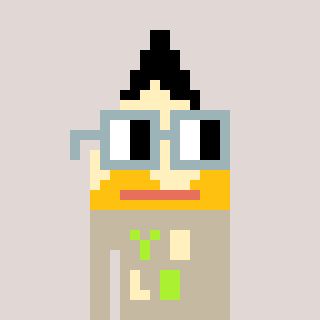
a pixel art character with square dark gray glasses, a pencil-shaped head and a bege-colored body on a warm background